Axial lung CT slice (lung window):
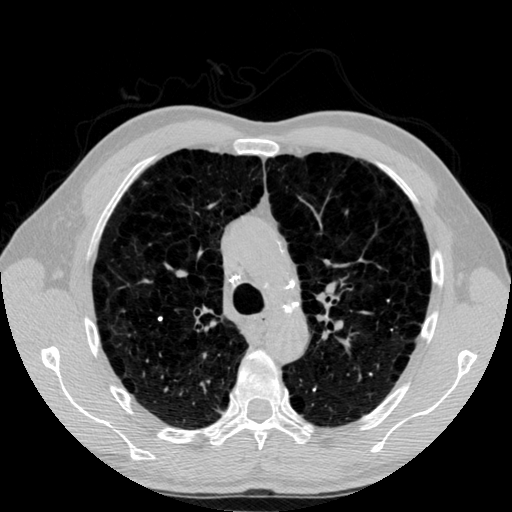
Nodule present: no